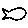
Label: fish